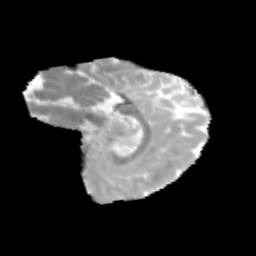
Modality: MD
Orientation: sagittal
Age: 11
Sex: male
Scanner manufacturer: siemens
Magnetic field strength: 3 T
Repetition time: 3.8 s
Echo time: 0.07 s